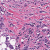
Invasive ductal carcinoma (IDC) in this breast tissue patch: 1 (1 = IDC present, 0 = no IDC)